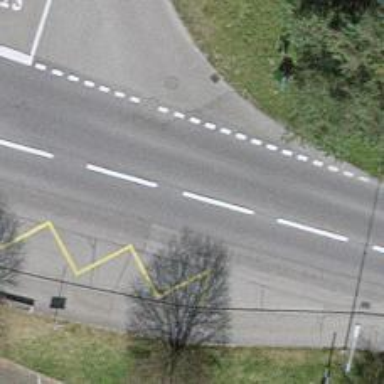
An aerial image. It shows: Public transport stop position.